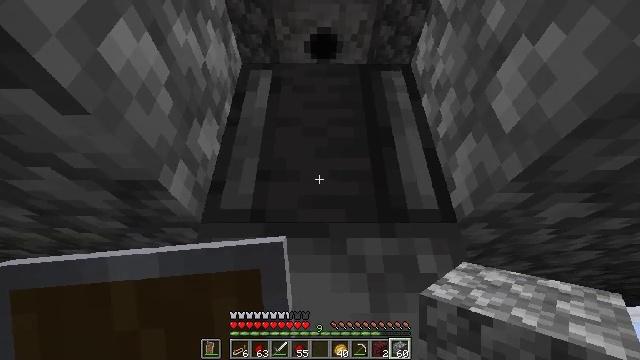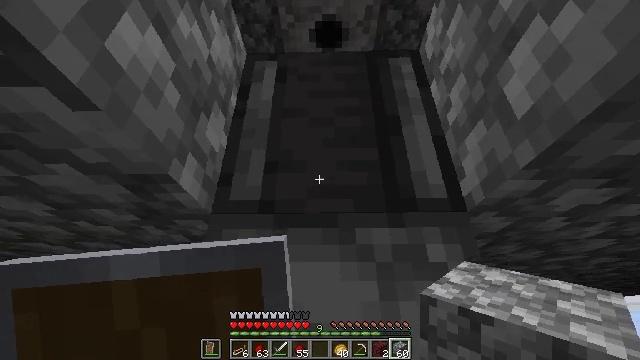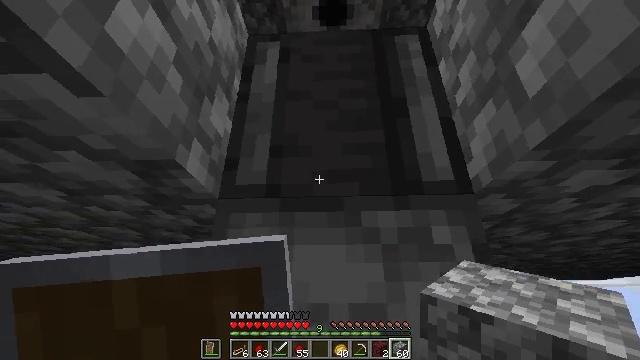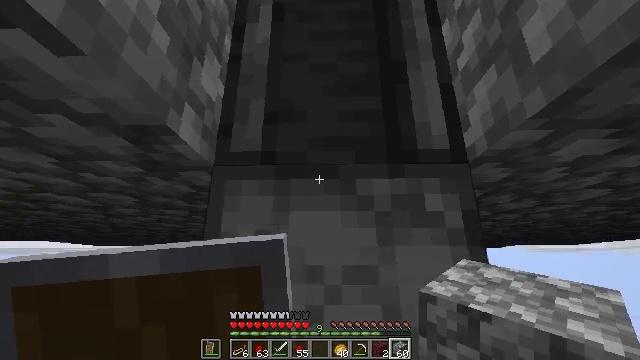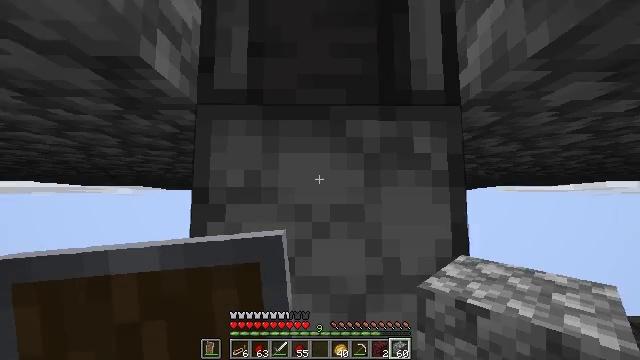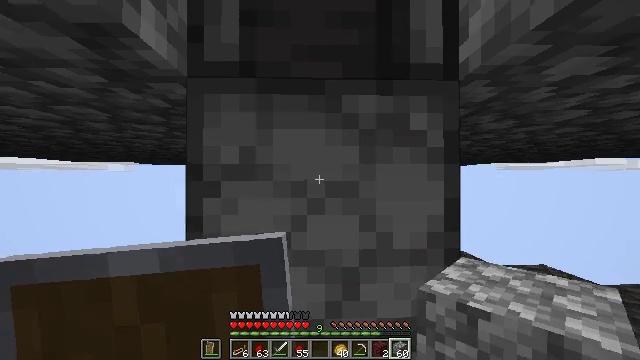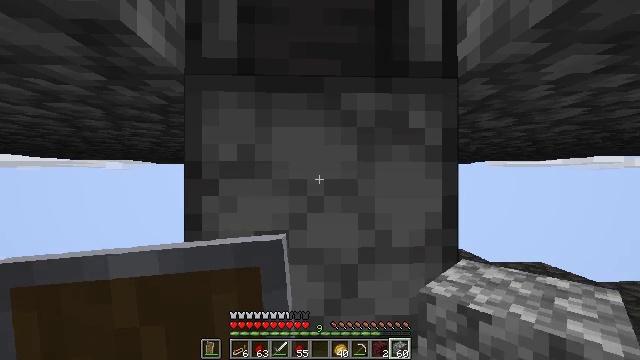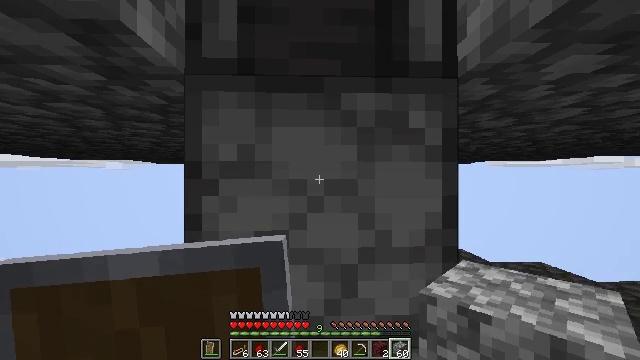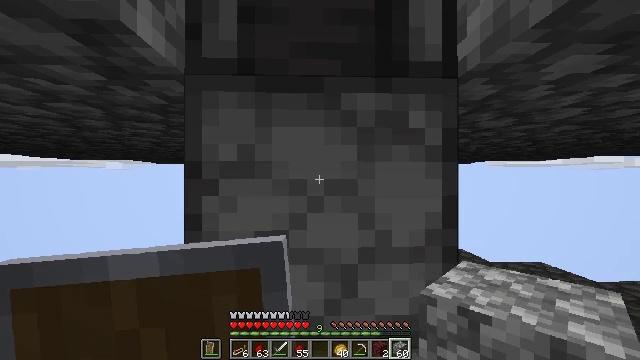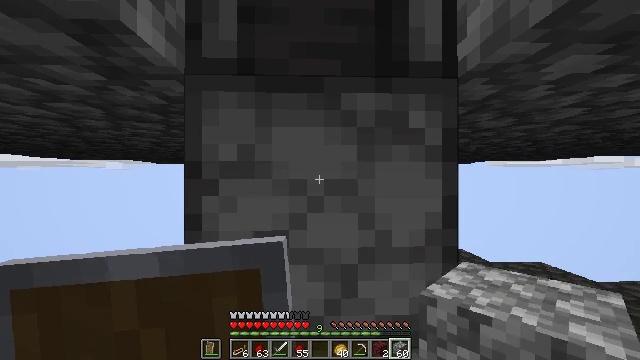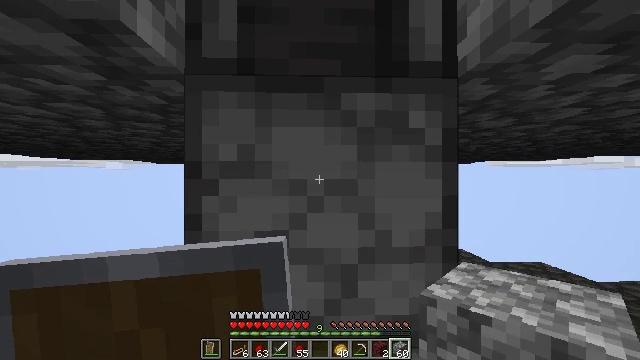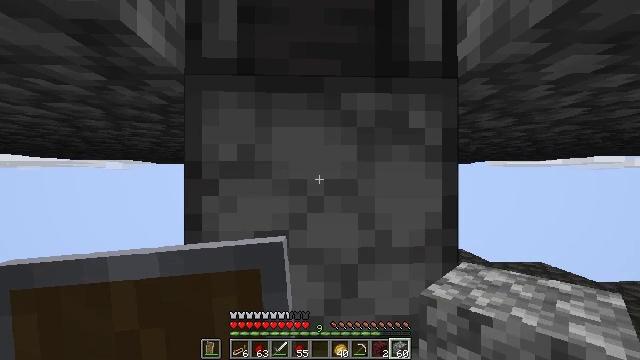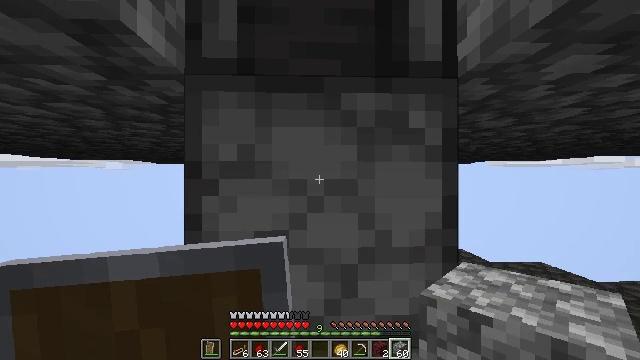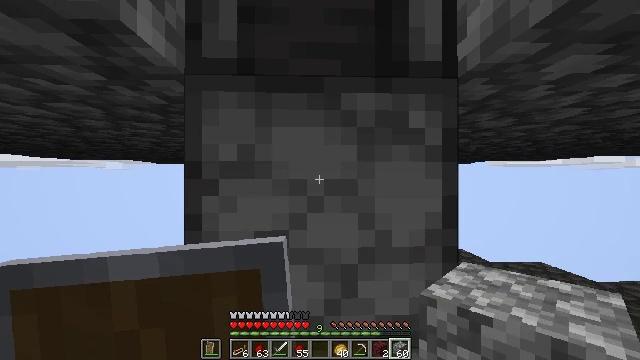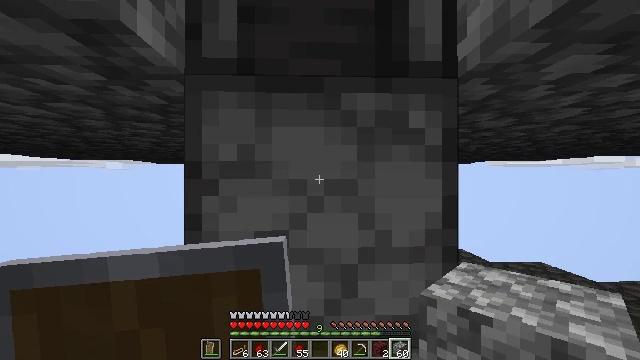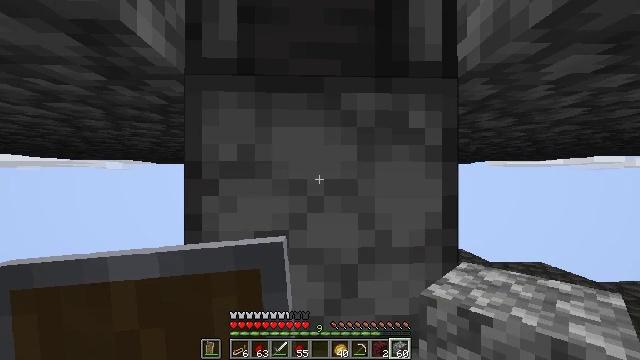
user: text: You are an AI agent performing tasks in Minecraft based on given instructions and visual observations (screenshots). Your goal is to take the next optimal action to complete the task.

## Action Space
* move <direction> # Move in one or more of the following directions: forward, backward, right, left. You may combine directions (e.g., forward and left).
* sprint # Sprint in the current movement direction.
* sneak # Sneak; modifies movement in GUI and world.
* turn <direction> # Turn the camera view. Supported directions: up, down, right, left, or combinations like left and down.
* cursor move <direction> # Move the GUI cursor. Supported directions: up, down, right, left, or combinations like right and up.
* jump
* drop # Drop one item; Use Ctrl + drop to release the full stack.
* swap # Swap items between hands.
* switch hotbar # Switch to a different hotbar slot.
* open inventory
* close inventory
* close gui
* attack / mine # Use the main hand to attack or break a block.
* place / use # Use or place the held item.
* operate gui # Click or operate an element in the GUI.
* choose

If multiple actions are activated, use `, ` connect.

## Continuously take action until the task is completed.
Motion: motion action
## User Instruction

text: Collect the dispenser for reuse.
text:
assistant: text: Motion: turn left and down
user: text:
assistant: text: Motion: turn left and down
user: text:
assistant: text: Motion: turn right and down
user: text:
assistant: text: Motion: turn right and down
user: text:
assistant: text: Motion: turn right and down
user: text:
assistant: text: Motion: no_op
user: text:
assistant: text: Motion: no_op
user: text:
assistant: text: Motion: no_op
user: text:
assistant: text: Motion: no_op
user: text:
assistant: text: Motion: no_op
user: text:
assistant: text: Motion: no_op
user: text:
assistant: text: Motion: no_op
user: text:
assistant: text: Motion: no_op
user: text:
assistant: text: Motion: no_op
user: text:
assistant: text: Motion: no_op
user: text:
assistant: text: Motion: no_op
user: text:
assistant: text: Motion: no_op
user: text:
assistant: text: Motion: no_op
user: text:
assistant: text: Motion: no_op
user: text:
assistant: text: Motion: no_op
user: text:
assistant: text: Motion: no_op
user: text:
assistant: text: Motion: no_op
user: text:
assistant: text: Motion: no_op
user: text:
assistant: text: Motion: no_op
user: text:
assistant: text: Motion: no_op
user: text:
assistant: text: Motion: no_op
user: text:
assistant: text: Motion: no_op
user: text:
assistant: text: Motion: no_op
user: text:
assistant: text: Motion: no_op
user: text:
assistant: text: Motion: no_op